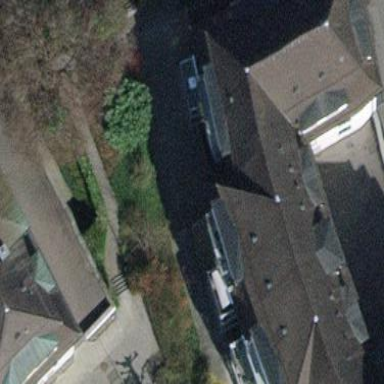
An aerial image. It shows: Apartments building with gambrel roof.